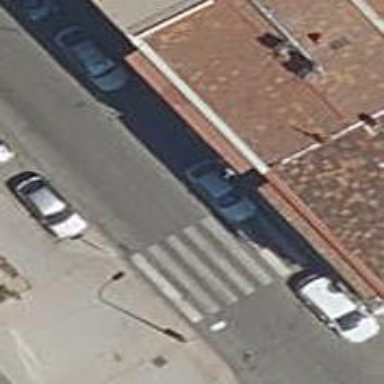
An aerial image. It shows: Zebra crossing on the road.